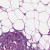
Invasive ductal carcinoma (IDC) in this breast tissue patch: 0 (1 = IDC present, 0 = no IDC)